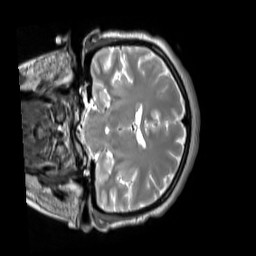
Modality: T2w
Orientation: coronal
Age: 25
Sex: female
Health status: ill
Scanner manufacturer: siemens
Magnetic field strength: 3 T
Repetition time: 2.8 s
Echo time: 0.326 s